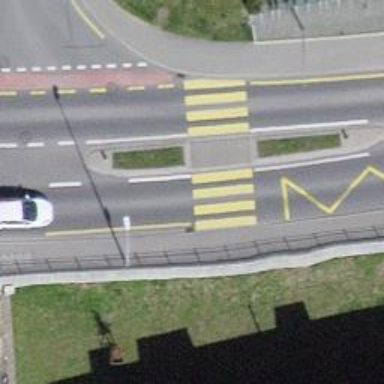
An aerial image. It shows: Traffic island located on footway.